Question: I have table named 'Table'
| id | Level1 | Level2 | Level3 |
| -- | ------ | ------ | ------ |
| 1 | US | CA | 13000 |
| 2 | FR | PA | 30000 |
| 3 | US | CA | 24000 |
| 4 | US | LA | 10000 |
| 5 | UK | LN | 500 |
| 6 | UK | LN | 600 |
| 7 | FR | PA | 888 |
| 8 | FR | DF | 1000 |
and I would like to convert it to the (First Conversion) below format which will sum 'Level2' and column group by Level1 ' as below
'''
select Level1, level2, sum(level3) as level3
from table
group by level2
order by level1
'''
Then (Second Conversion) combining the common rows which had the same 'Level1' to be like below

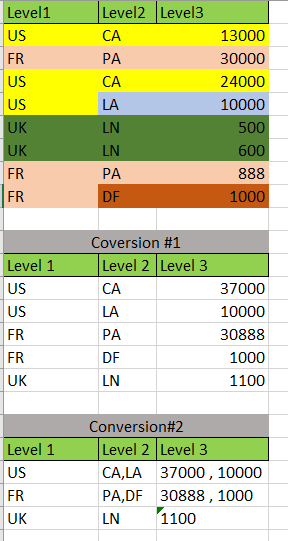
Answer: You may consider grouping your data and using <URL> as shown below
The code below groups by 'Level1' and 'Level2' and sums 'Level3' before renaming it to 'LEVEL3'
'''
SELECT
Level1,
Level2,
SUM(Level3) as Level3
FROM
my_table
GROUP BY
Level1,
Level2;
'''
| Level1 | Level2 | Level3 |
| ------ | ------ | ------ |
| US | CA | 37000 |
| FR | PA | 30888 |
| US | LA | 10000 |
| UK | LN | 1100 |
| FR | DF | 1000 |
---
The query below uses the results from the previous query as a subquery (may also be used as a CTE if desired) and uses the 'STRING_AGG' function to concatenate the grouped results based on 'LEVEL1'. You may additionally order the results if desired.
'''
SELECT
Level1,
STRING_AGG(Level2,',') as Level2,
STRING_AGG(Level3,',') as Level3
FROM (
SELECT
Level1,
Level2,
SUM(Level3) as Level3
FROM
my_table
GROUP BY
Level1,
Level2
) t
GROUP BY
Level1
'''
| Level1 | Level2 | Level3 |
| ------ | ------ | ------ |
| FR | PA,DF | 30888,1000 |
| UK | LN | 1100 |
| US | CA,LA | 37000,10000 |
---
<URL>
### Edit 1:
For SQL Server Versions not supporting 'STRING_AGG', the following approach using JOINs and CROSS APPLY with 'FOR XML PATH' to Concatenate the columns may be used:
'''
WITH group_1 as (
SELECT
Level1,
Level2,
CONVERT(VARCHAR(10),SUM(Level3)) as Level3
FROM
my_table
GROUP BY
Level1,
Level2
),
level2_grouped AS (
SELECT
Level1,
LEFT(MergedValues,LEN(MergedValues)-1) AS Level2
FROM group_1 extern
CROSS APPLY (
SELECT
Level2+','
FROM
group_1 intern
WHERE
extern.Level1 = intern.Level1
FOR XML PATH('')
)merged(MergedValues)
),
level3_grouped AS (
SELECT
Level1,
LEFT(MergedValues,LEN(MergedValues)-1) AS Level3
FROM group_1 extern
CROSS APPLY (
SELECT
Level3+','
FROM
group_1 intern
WHERE
extern.Level1 = intern.Level1
FOR XML PATH('')
)merged(MergedValues)
)
SELECT
g1.Level1,
l2.Level2,
l3.Level3
FROM
group_1 g1
INNER JOIN
level2_grouped l2 ON g1.Level1 = l2.Level1
INNER JOIN
level3_grouped l3 ON g1.Level1 = l3.Level1
GROUP BY
g1.Level1,
l2.Level2,
l3.Level3
'''
or simplier
'''
WITH group_1 as (
SELECT
Level1,
Level2,
CONVERT(VARCHAR(10),SUM(Level3)) as Level3
FROM
my_table
GROUP BY
Level1,
Level2
),
level_grouped AS (
SELECT
Level1,
LEFT(Merged2Values,LEN(Merged2Values)-1) AS Level2,
LEFT(Merged3Values,LEN(Merged3Values)-1) AS Level3
FROM group_1 extern
CROSS APPLY (
SELECT
Level2+','
FROM
group_1 intern
WHERE
extern.Level1 = intern.Level1
FOR XML PATH('')
)merged2(Merged2Values)
CROSS APPLY (
SELECT
Level3+','
FROM
group_1 intern
WHERE
extern.Level1 = intern.Level1
FOR XML PATH('')
)merged3(Merged3Values)
)
SELECT
Level1,
Level2,
Level3
FROM
level_grouped g1
GROUP BY
Level1,
Level2,
Level3
'''
<URL>
Let me know if this works for you